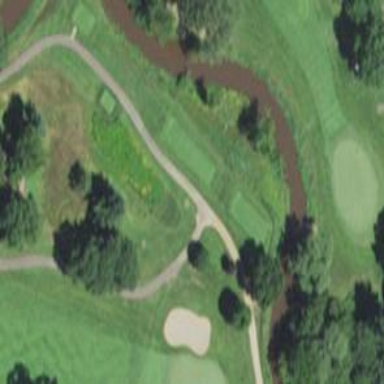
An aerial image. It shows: Rough grassy area used for golf.